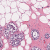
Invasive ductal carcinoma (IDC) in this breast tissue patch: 0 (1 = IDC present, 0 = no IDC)